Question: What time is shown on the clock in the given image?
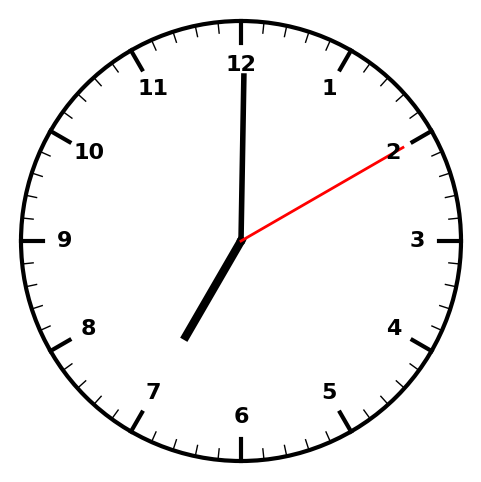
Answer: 07:00:10